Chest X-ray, PA view. Patient: 39 years old, sex F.
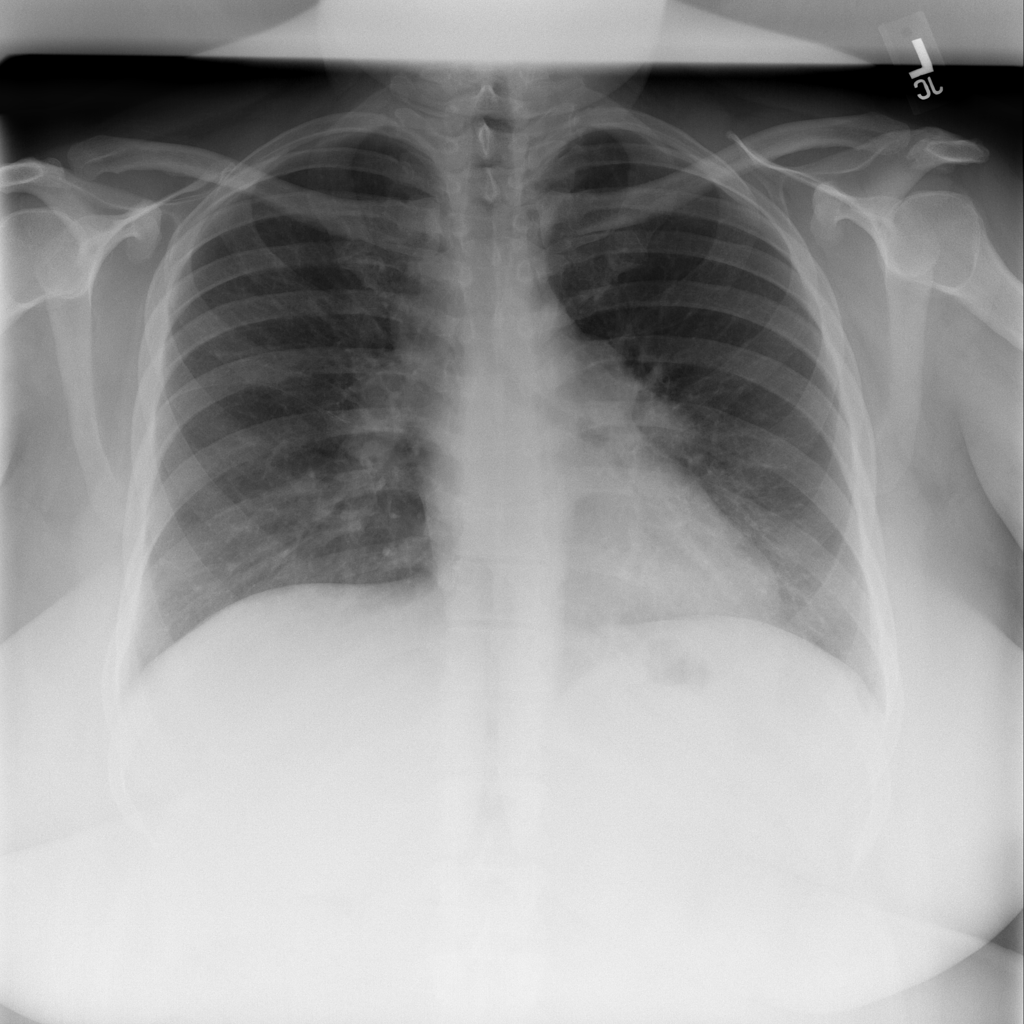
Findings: No Finding